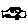
Label: car